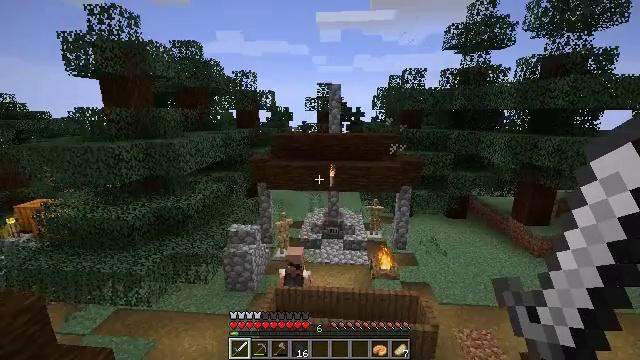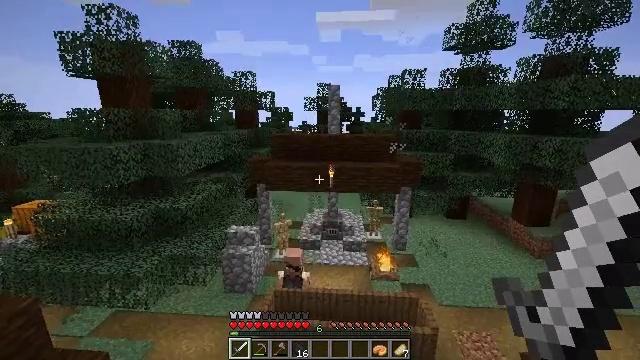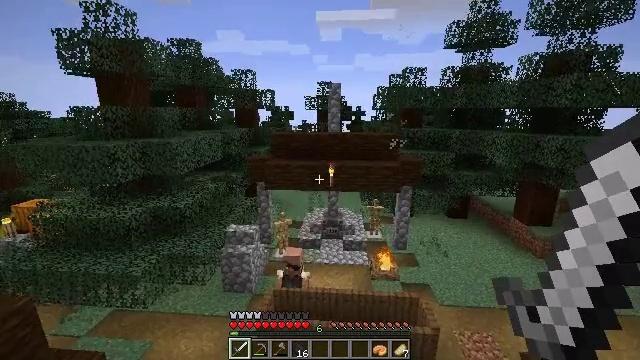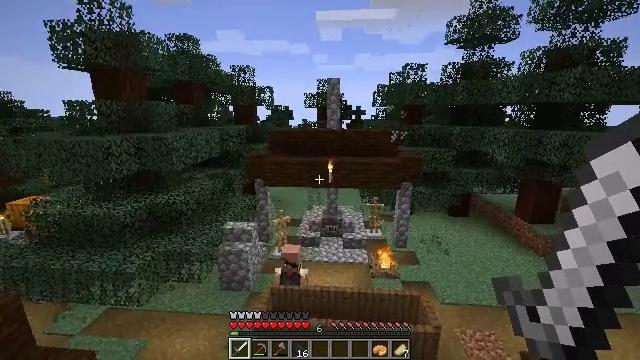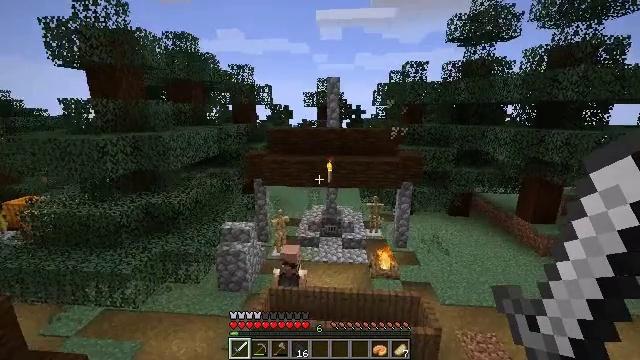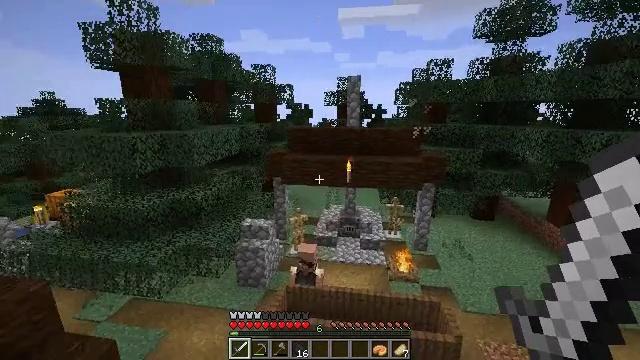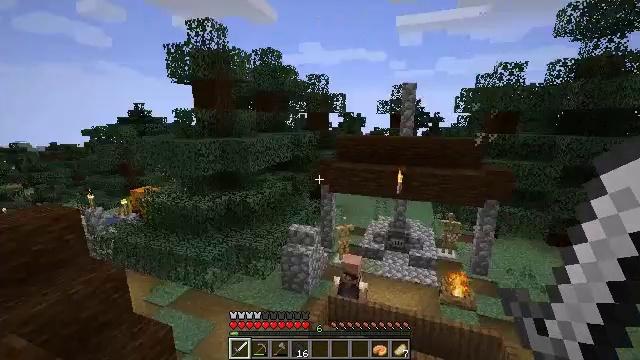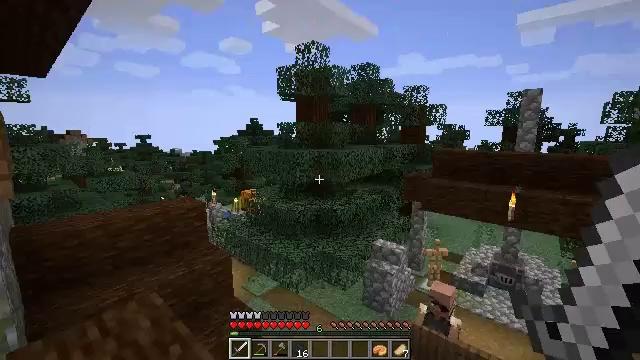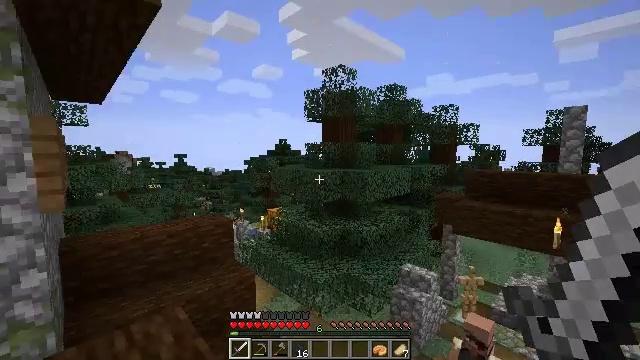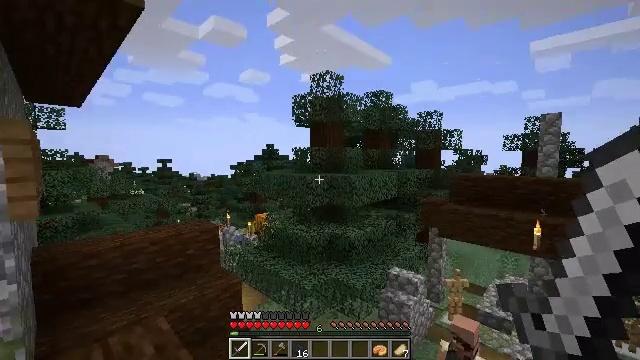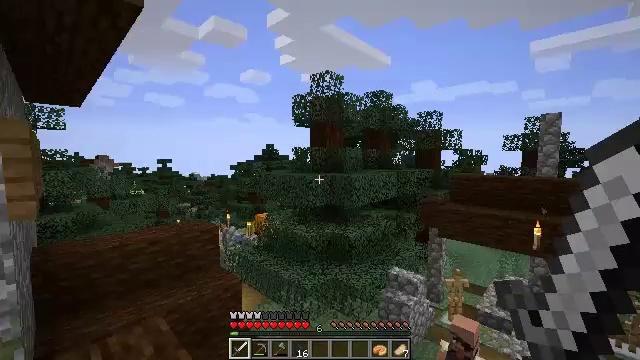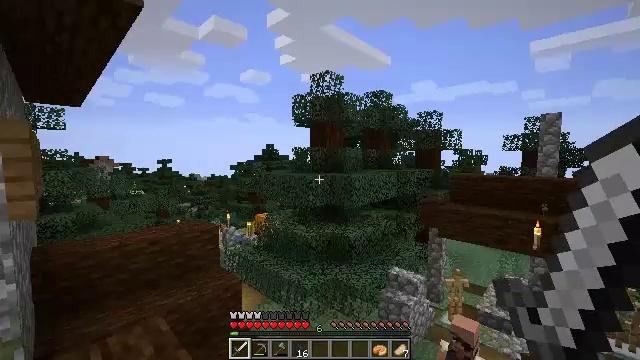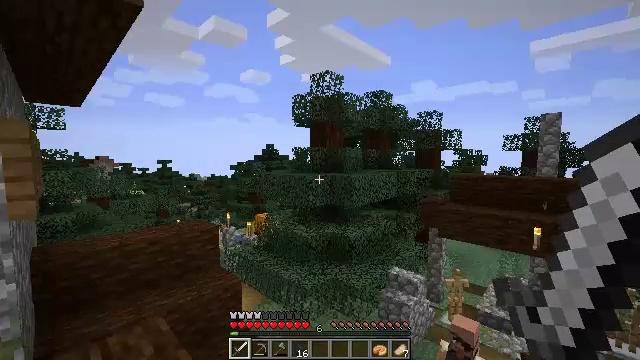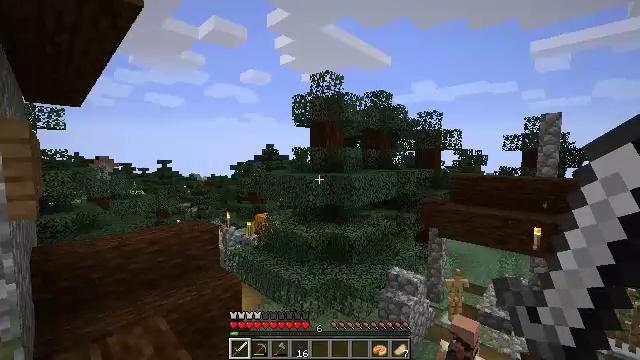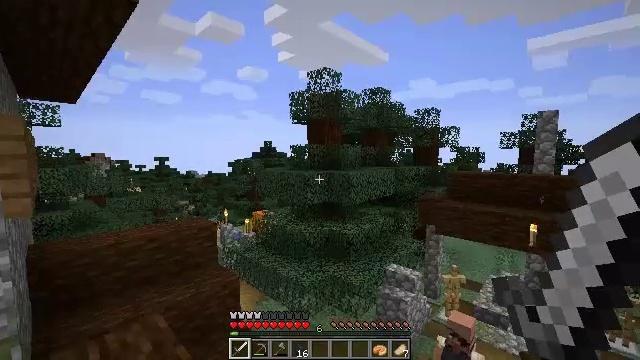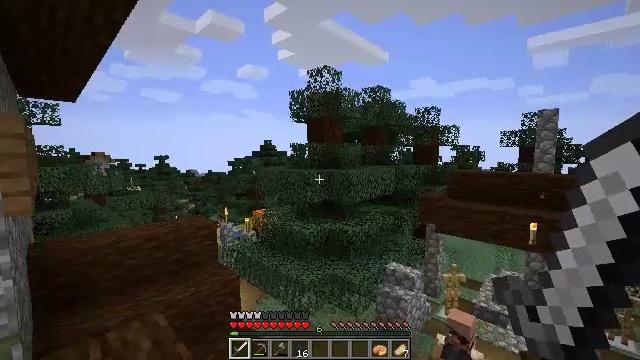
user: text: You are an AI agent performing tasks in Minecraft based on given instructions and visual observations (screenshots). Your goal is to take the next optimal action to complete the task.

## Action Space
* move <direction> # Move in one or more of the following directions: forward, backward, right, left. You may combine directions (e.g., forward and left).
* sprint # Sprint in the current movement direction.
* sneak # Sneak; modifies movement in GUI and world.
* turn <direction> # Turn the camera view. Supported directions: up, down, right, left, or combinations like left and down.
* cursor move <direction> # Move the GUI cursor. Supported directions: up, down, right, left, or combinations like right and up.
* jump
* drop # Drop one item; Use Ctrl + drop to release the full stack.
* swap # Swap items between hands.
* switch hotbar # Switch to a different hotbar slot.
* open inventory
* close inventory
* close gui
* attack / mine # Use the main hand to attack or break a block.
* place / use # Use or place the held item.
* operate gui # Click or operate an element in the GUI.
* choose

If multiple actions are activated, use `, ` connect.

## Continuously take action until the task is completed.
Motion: motion action
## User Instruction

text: Collect spruce leaves for landscaping.
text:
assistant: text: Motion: move forward, jump
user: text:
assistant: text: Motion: move forward
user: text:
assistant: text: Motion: move forward
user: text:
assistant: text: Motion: no_op
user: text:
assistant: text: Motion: turn left
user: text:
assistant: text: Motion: turn left and up
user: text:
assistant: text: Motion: turn left and up
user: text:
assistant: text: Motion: turn left and up
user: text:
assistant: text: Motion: turn right and up
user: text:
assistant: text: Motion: no_op
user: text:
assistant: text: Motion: no_op
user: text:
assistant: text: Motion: no_op
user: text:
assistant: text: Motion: no_op
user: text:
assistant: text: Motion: no_op
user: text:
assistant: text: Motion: no_op
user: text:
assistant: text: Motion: turn down
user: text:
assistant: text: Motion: turn down
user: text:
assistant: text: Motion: move forward, turn right and down
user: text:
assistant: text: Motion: move forward, turn right and down
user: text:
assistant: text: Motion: move forward, turn right and down
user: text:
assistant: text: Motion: move forward and move left
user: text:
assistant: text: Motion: move forward and move left
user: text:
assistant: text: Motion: move forward and move left
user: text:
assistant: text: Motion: move forward and move left
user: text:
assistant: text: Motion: move forward and move left, turn right and down
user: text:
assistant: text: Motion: move forward and move left, turn right and down
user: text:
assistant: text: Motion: move forward, turn right and down
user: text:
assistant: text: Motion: turn down
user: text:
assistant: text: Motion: turn down
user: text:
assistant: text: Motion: turn right and down